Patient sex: F
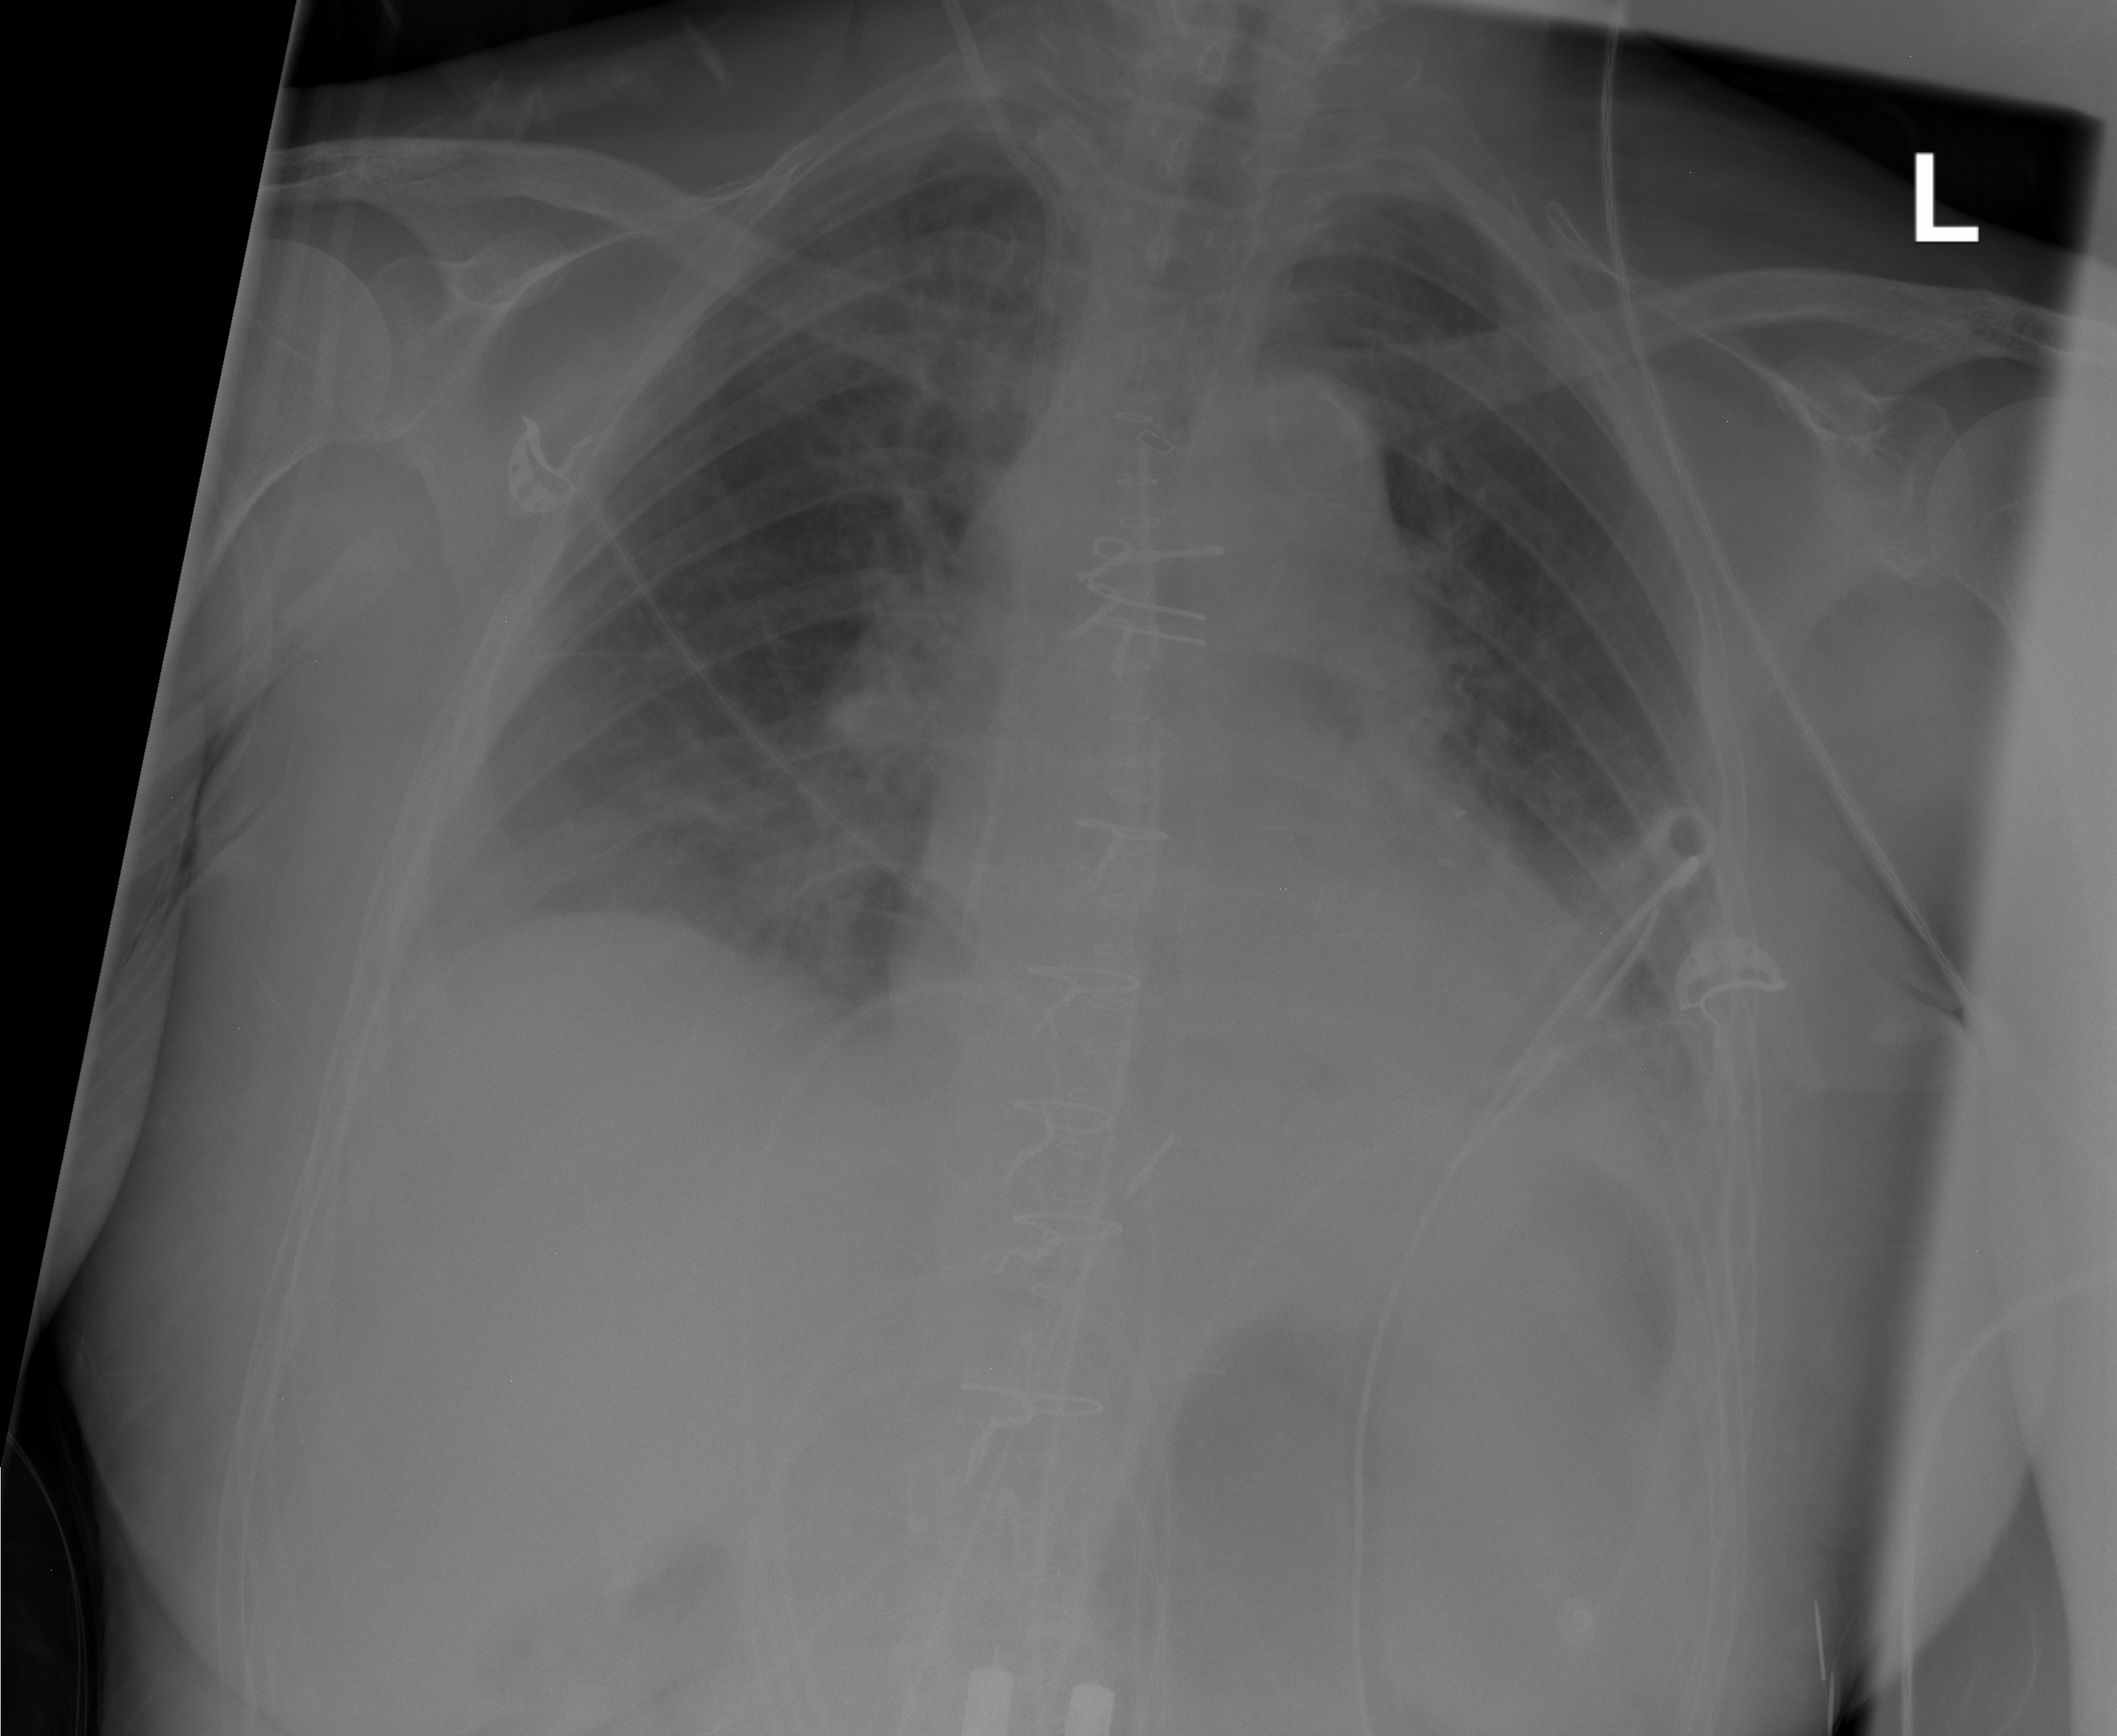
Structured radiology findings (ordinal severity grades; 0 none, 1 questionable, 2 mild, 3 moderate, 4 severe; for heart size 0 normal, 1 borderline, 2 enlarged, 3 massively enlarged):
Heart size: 1
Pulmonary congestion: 0
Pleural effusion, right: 0
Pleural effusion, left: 2
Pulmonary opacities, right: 0
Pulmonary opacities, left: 0
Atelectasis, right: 0
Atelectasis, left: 2